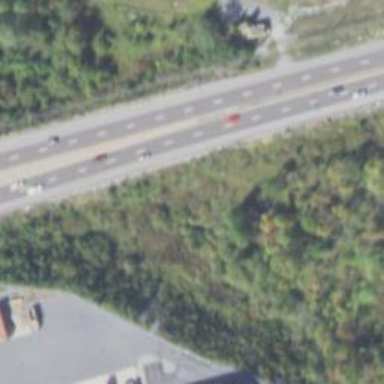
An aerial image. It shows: Expressway with asphalt surface and classified as primary highway.